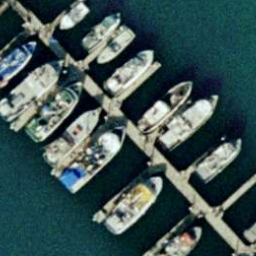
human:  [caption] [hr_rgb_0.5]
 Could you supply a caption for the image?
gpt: Many boats docked neatly at the harbor and just a few positions are free .

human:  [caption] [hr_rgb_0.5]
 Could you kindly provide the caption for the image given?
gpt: Lots of boats docked at the harbor .

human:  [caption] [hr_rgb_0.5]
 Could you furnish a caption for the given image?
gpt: Lots of boats docked neatly at the harbor .

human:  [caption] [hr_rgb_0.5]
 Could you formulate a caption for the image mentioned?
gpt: Many boats docked neatly at the harbor and the water is deep blue .

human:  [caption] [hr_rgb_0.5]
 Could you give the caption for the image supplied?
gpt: Lots of boats docked neatly at the harbor and just a few positions are free .